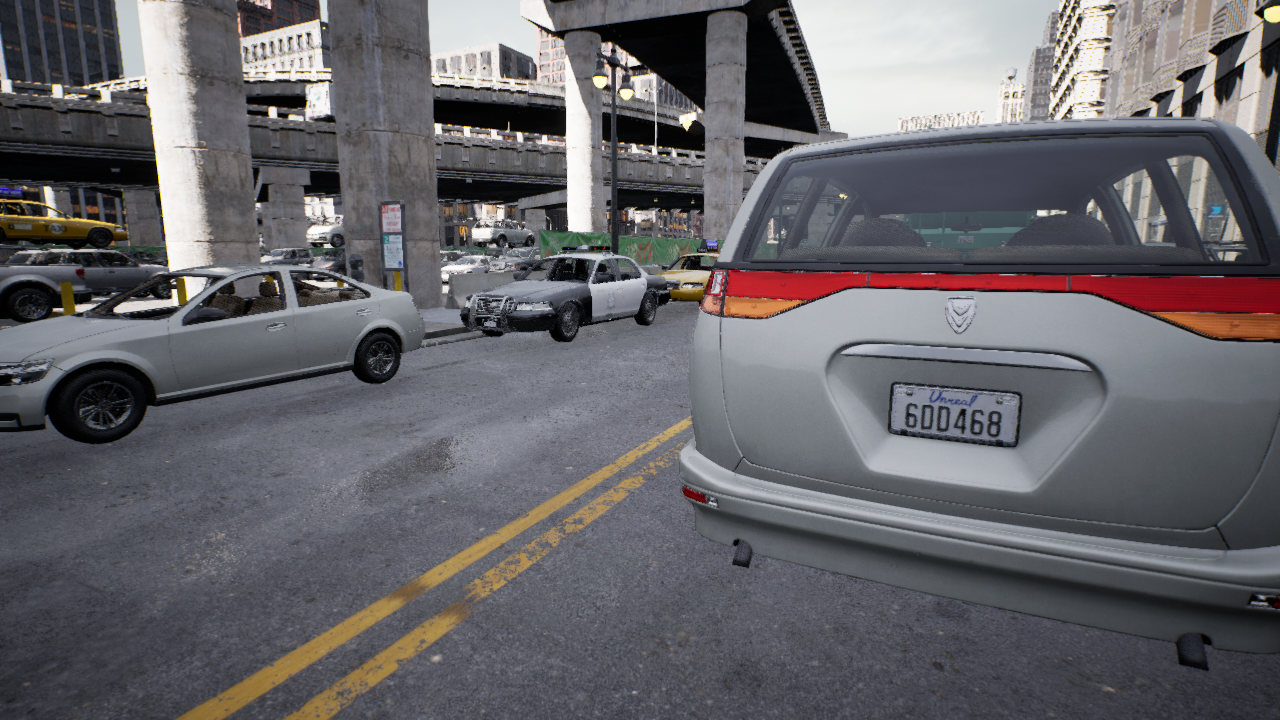
Venue: downtown
Lighting: clear day
Vehicle rig: minivan